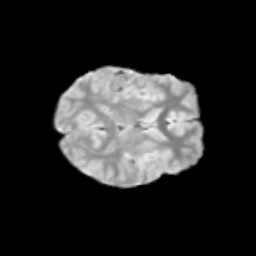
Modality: T2w
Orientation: axial
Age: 11
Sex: female
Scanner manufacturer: siemens
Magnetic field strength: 3 T
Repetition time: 3.8 s
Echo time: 0.07 s